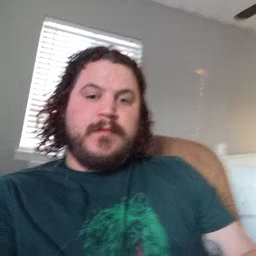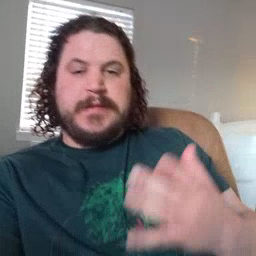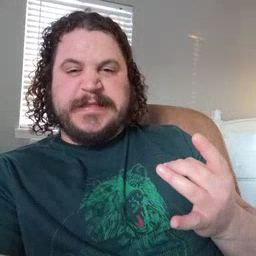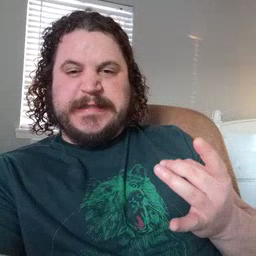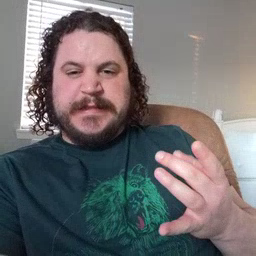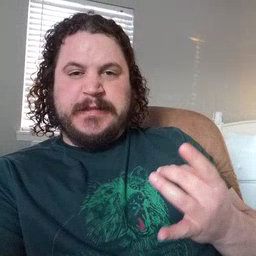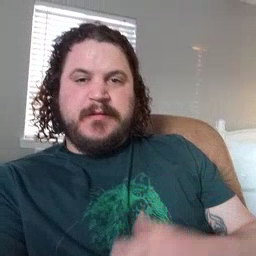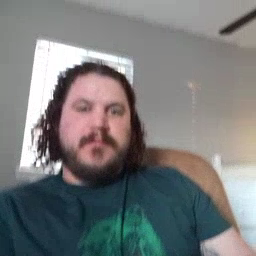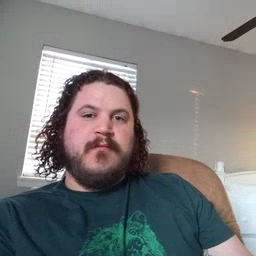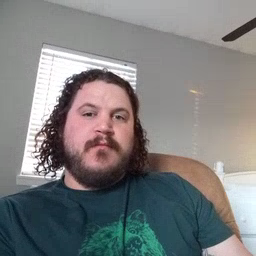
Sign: sticky